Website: bh-photo
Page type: customer-info-address
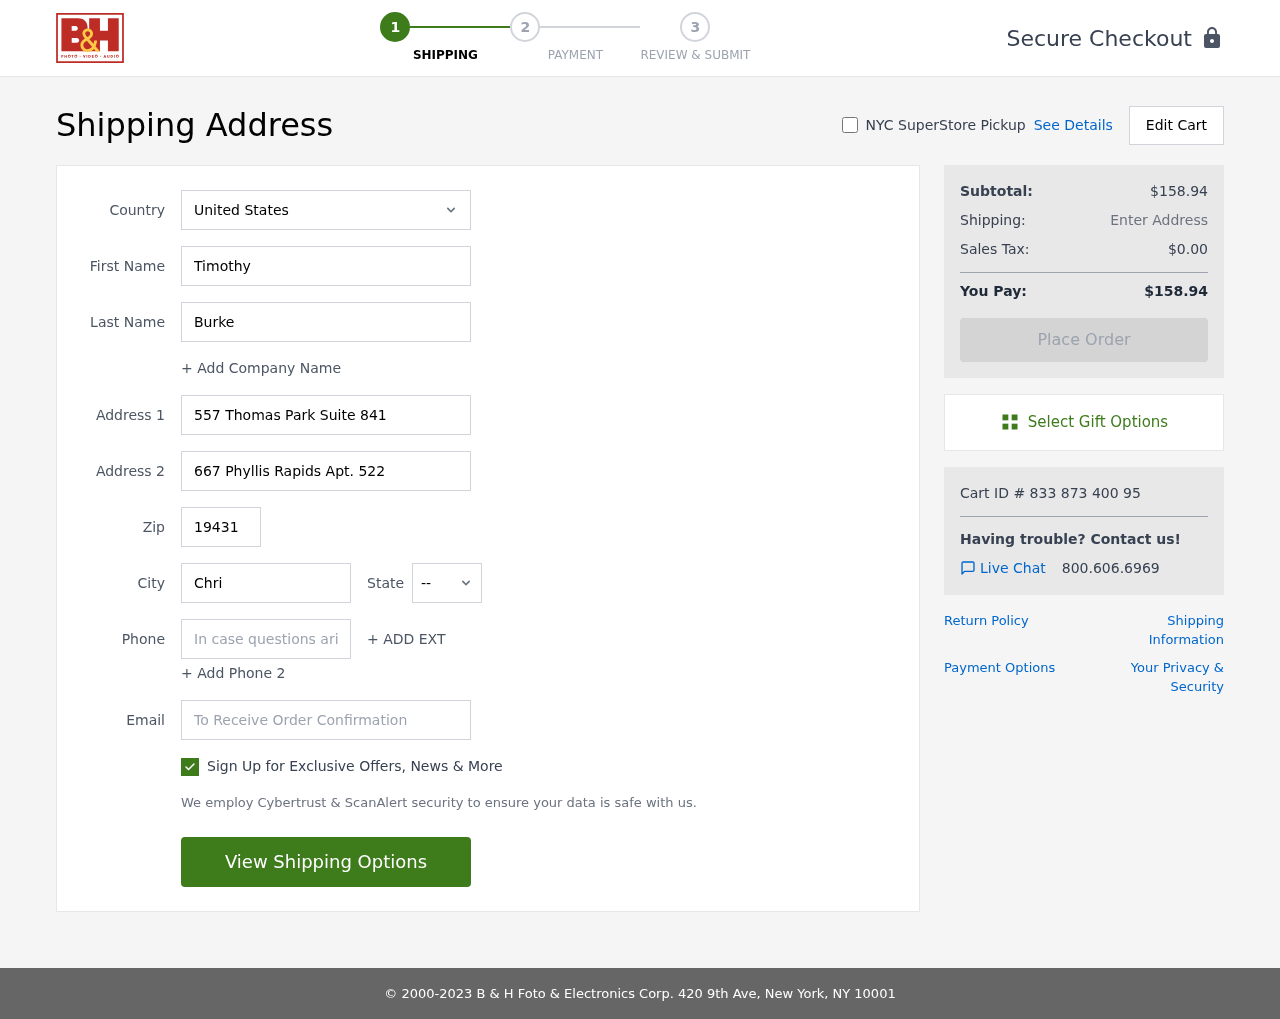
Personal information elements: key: PII_CITY
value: Christopherberg
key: PII_COUNTRY
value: United States
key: PII_EMAIL
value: timothyburke@gmail.com
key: PII_FIRSTNAME
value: Timothy
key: PII_LASTNAME
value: Burke
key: PII_PHONE
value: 4047835398
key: PII_POSTCODE
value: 19431
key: PII_STATE_ABBR
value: TN
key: PII_STREET
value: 557 Thomas Park Suite 841
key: PII_STREET2
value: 667 Phyllis Rapids Apt. 522
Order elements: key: ORDER_SUBTOTAL
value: $158.94
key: ORDER_TAX
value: $0.00
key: ORDER_TOTAL
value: $158.94
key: ORDER_ID
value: Cart ID # 833 873 400 95